九年级 · 立体几何学
下列平面图形中, 经过折叠不能围成正方体的是 ( )
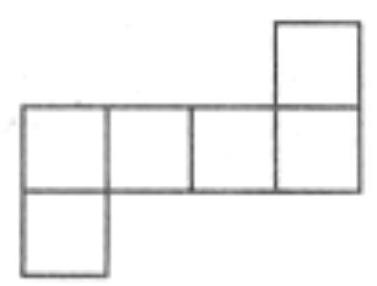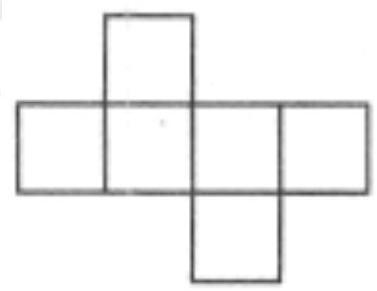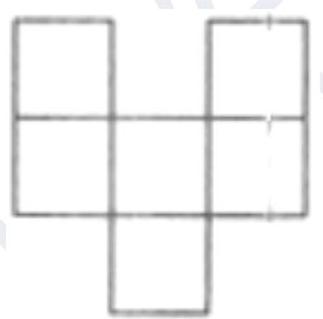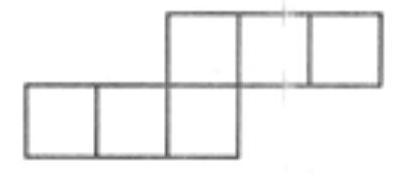
A.

B.

C.

D.

答案: C